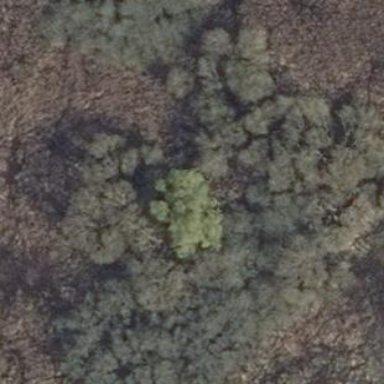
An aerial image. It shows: Area covered in scrub vegetation.